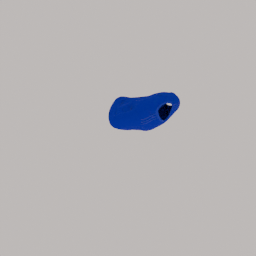
Label: people